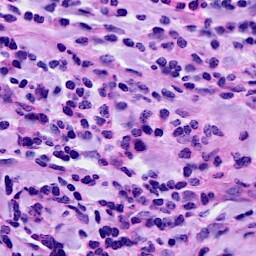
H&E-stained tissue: Breast